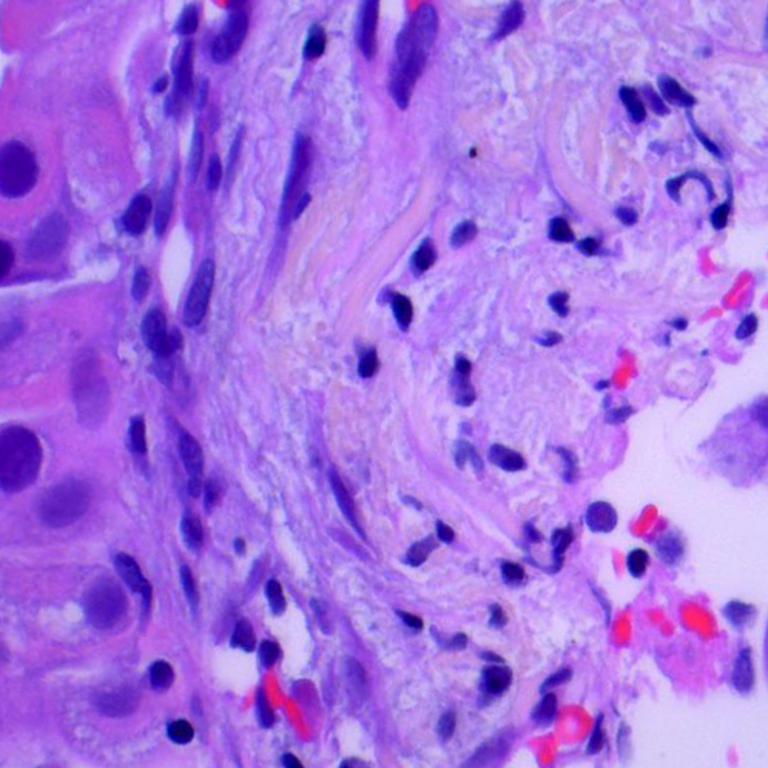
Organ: lung
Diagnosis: adenocarcinomas